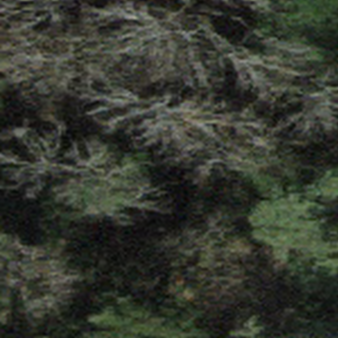
Label: other